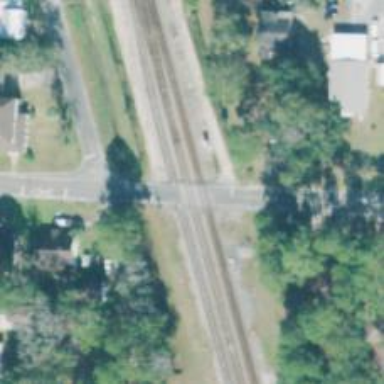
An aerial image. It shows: Level crossing with lights at railway intersection.